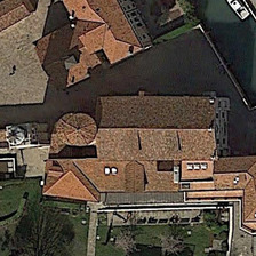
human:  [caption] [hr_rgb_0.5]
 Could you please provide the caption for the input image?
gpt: There is a church nearby.

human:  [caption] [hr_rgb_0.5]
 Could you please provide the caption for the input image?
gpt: There is a church nearby.

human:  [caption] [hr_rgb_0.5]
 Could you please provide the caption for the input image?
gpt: There is a church in my neighborhood.

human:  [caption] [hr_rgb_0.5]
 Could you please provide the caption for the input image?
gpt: There is a church near here.

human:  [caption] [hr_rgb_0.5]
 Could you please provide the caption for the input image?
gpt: There is a church nearby.